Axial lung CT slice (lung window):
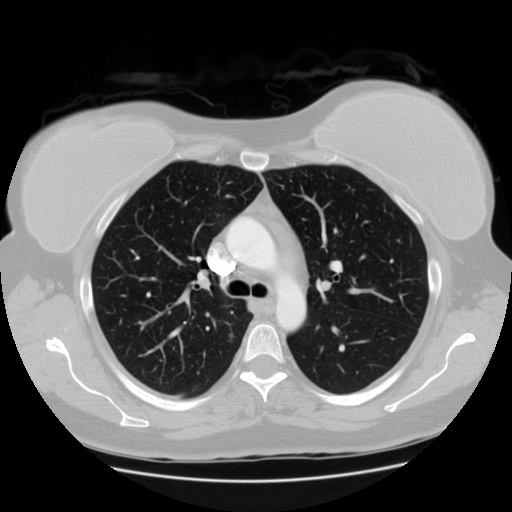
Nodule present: yes
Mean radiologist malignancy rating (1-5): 3